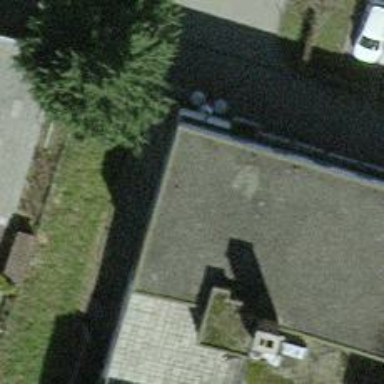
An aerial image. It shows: Toilets are available here.